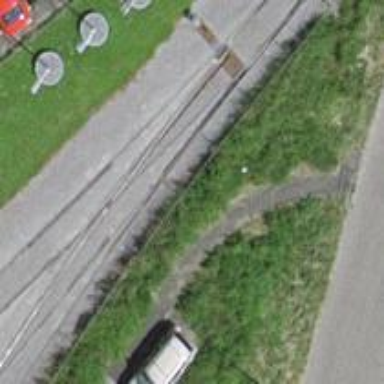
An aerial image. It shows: Railway switch.